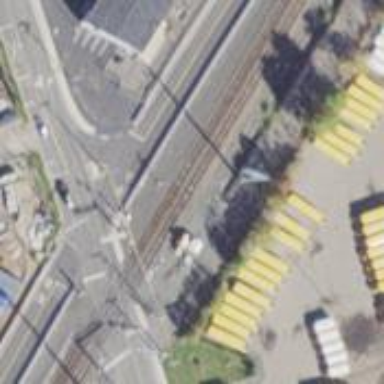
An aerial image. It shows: Outdoor signal box located near the railway.